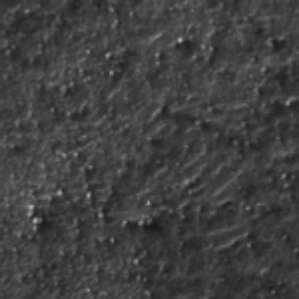
Label: frost